Interaction volume radius: 5 \u00c5
Interaction volume height: 20 \u00c5
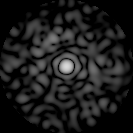
Disorder parameter: 0.808